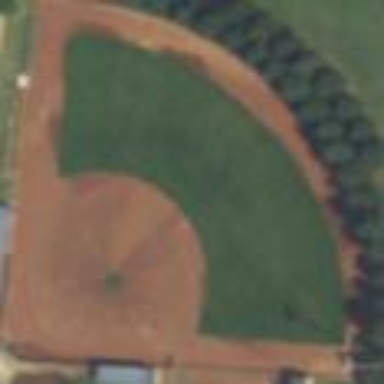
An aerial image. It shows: Baseball pitch for leisure land activities.